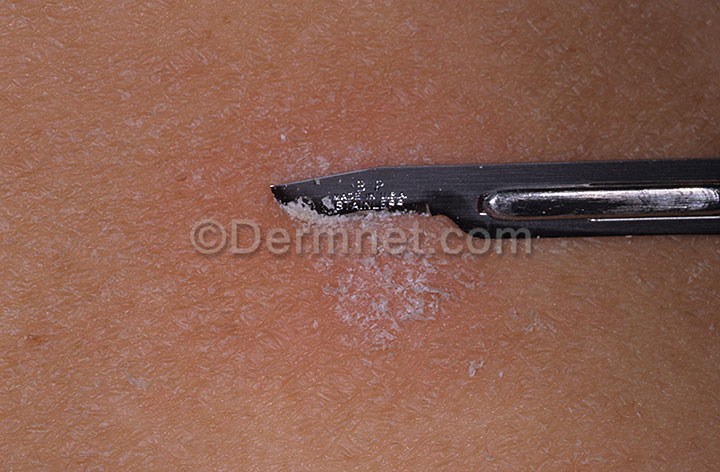
Disease: Tinea Ringworm Candidiasis and other Fungal Infections